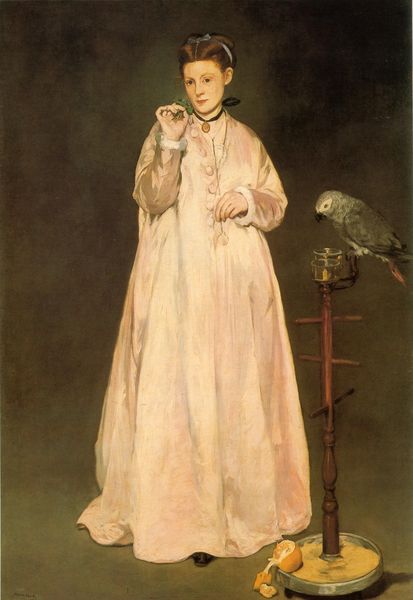
Titel: La femme au perroquet, Frau mit Papagei
Künstler: Édouard Manet
Standort: New York (New York)
Institution: The Metropolitan Museum of Art
Schlagwörter: dunkel, hand, kopf, schatten, vogel, weiß, grün, mädchen, ocker, sitzen, blume, braun, elegant, finger, frankreich, frau, frisur, geste, grau, haar, hintergrund, holz, kleid, licht, orange, schwarz, blick, dame, obst, tier, beige, haube, schleife, jung, wand, arme, barock, falten, federn, gefieder, gesicht, samt, schale, stehen, bildnis, hände, portrait, porträt, futter, gold, haare, mantel, stoff, saum, frontal, mittelscheitel, rosa, scheitel, seide, oval, stock, frucht, stilleben, schnabel, halsband, haltung, schuhe, kette, haarband, sprechen, bouton, glanz, gris, vert, manet, robe, gestell, halsschmuck, knöpfe, knopfleiste, satin, gefäß, medaillon, manschetten, schuh, schuhspitze, zitrusfrucht, ganzfigur, anhänger, amulett, tränke, ständer, stange, zitrone, femme, papagei, peinture, streben, fleur, hölzer, gedrechselt, scleife, collier, intérieur, querstreben, oiseau, brünette, hauskleid, rose, schwangere, weißes kleid, blaues band, coiffure, goya, neglige, xix, umstandskleid, saumon, einzelperson, fusspitze, garupapagei, gris du gabon, perroquet, schuspitze, raumlos, ruban, futternapf, perchoir, robe de nuit, apgeifrau, mangeoire